Question: I am drawing a diagram of use-case using ArgoUML, I have a scenario in which user can update status but after sign in to the application , in that sense i need to extends update status after sign in or make it a new separate usecase or generalize it.
Thank you

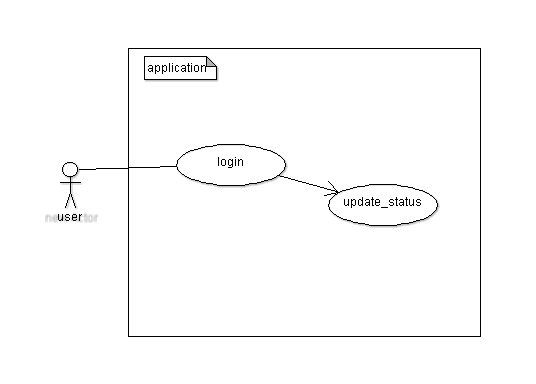
Answer: 'Login' is not a use case simply because it does not bring any value to the actor. It is a constraint. Just draw the association from 'user' to 'update status' (use verb substantive, not a concatenated identifier). You can put the 'login' association inside the use case.
Ask yourself for a use case: what value does it add to the user? The 'login' does not add any value. My value on SO for example is that I can ask question or that I can earn points be answering questions. So they are use cases "ask question" and "answer question".